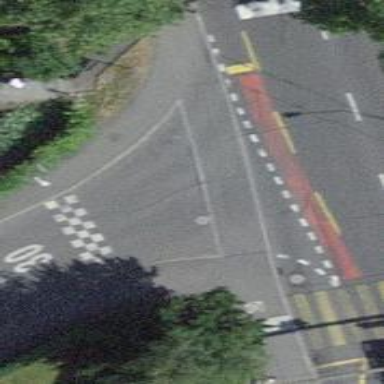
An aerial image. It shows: Unmarked road crossing.